Question: I have a 'TListView' with 2 Columns - each are autosized. As soon as I add items to a group, the group collapses ('lgsCollapsed'). Unfortunately this looks a little "ugly" due to bad alignment in the ListView:

It automatically "hides" the little [+/-] toggle and I don't know why.
I'm not even sure if that's on purpose or just a bug...
When I change the size (width) of the Listview on runtime it realigns and the toggle comes back just fine (or when I move the slidebar). How can I realign / bring back the little toggle right after a new item has been added?
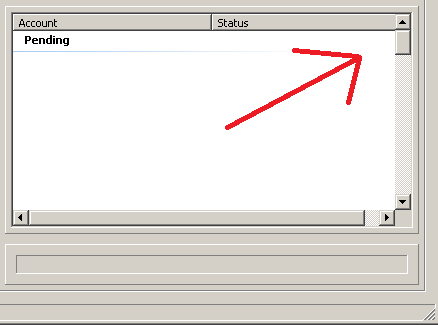
Answer: You are autosizing the columns, so there is likely an item in the group that is making the column grow larger then you want. You can resize the 'TListColumn.Width' as needed after adding the group/items to make sure the columns do not exceed the ListView's client area. Call 'GetSystemMetrics(SM_CXVSCROLL)' to get the width of the vertical scrollbar and subtract that from the 'TListView.ClientWidth' value, and then loop through the 'TListView.Columns' (or just access the last 'TListColumn') to adjust each column's 'Width' as needed so that the total of all the widths does not exceed the calculated client area.